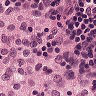
Metastatic tissue present: no